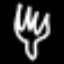
Label: fork